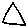
Label: triangle